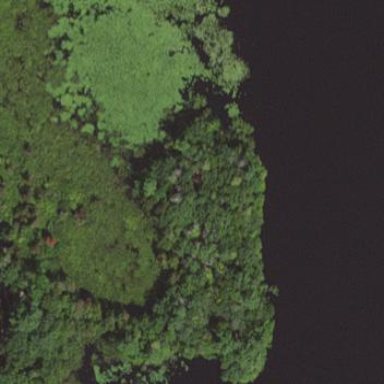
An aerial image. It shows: Marshy wetland area.